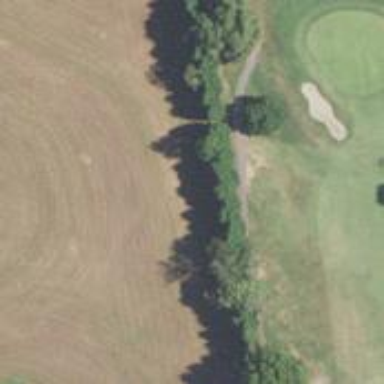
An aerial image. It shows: Well-maintained asphalt path in golf course. The path is of grade1 tracktype.